Interaction volume radius: 5 \u00c5
Interaction volume height: 10 \u00c5
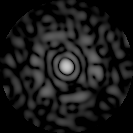
Disorder parameter: 0.884